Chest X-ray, AP view. Patient: 64 years old, sex M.
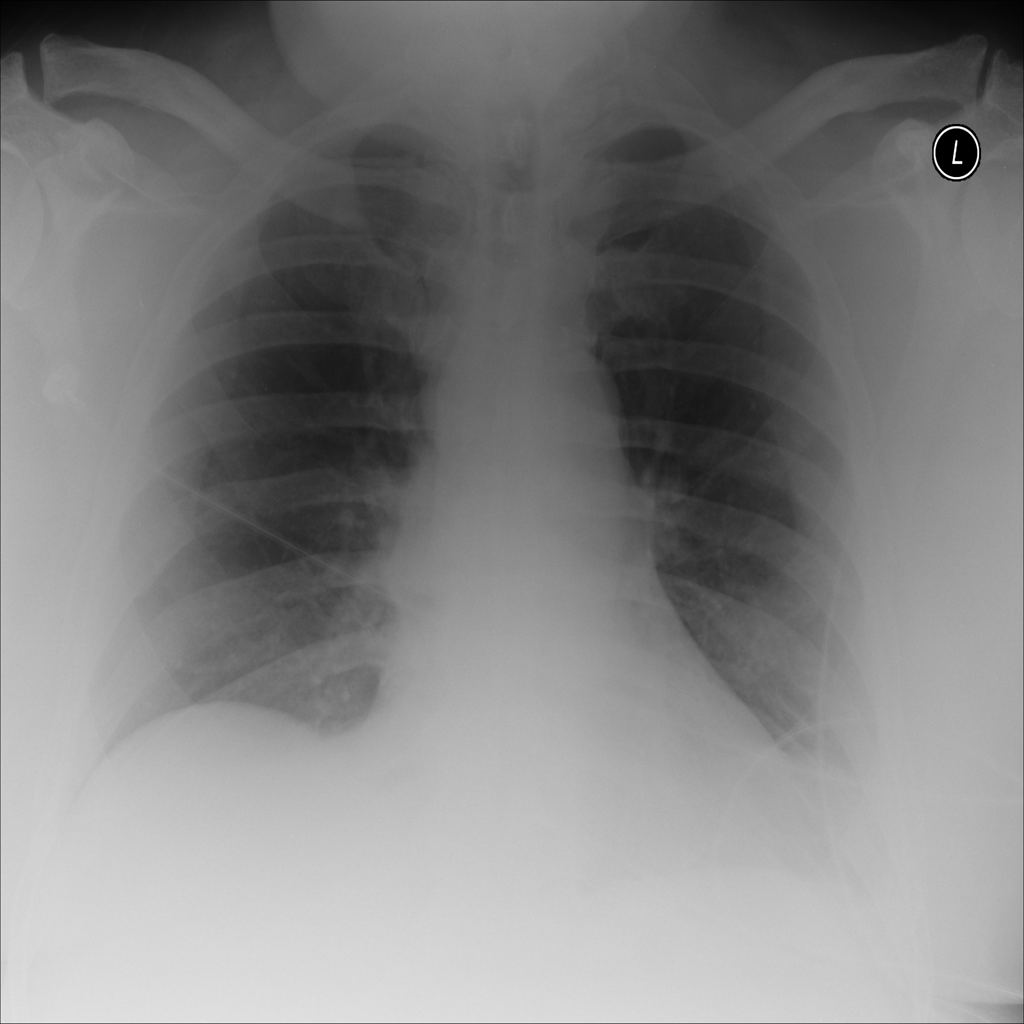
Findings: No Finding